Interaction volume radius: 10 \u00c5
Interaction volume height: 10 \u00c5
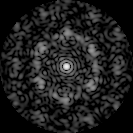
Disorder parameter: 0.6718